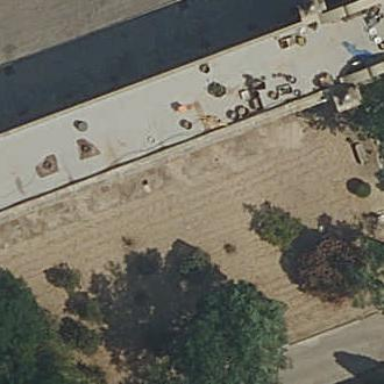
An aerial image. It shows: Garden with kerb border.